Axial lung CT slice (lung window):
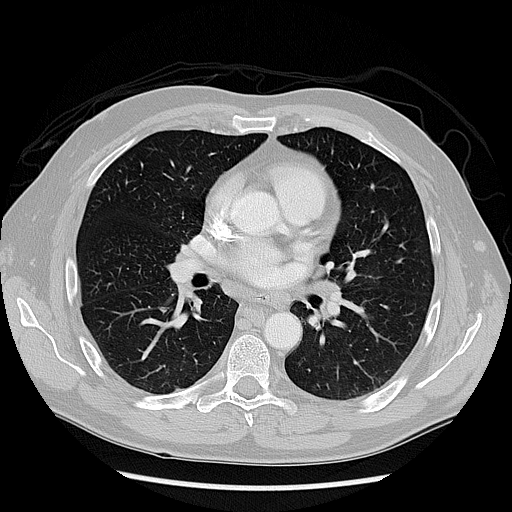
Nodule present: no